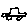
Label: car